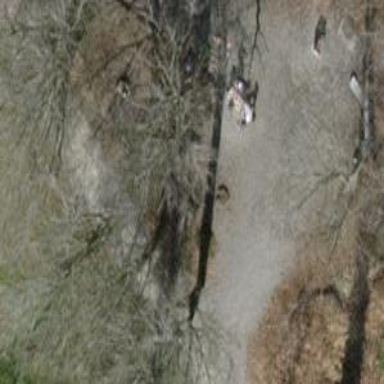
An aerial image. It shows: Picnic site for tourists.